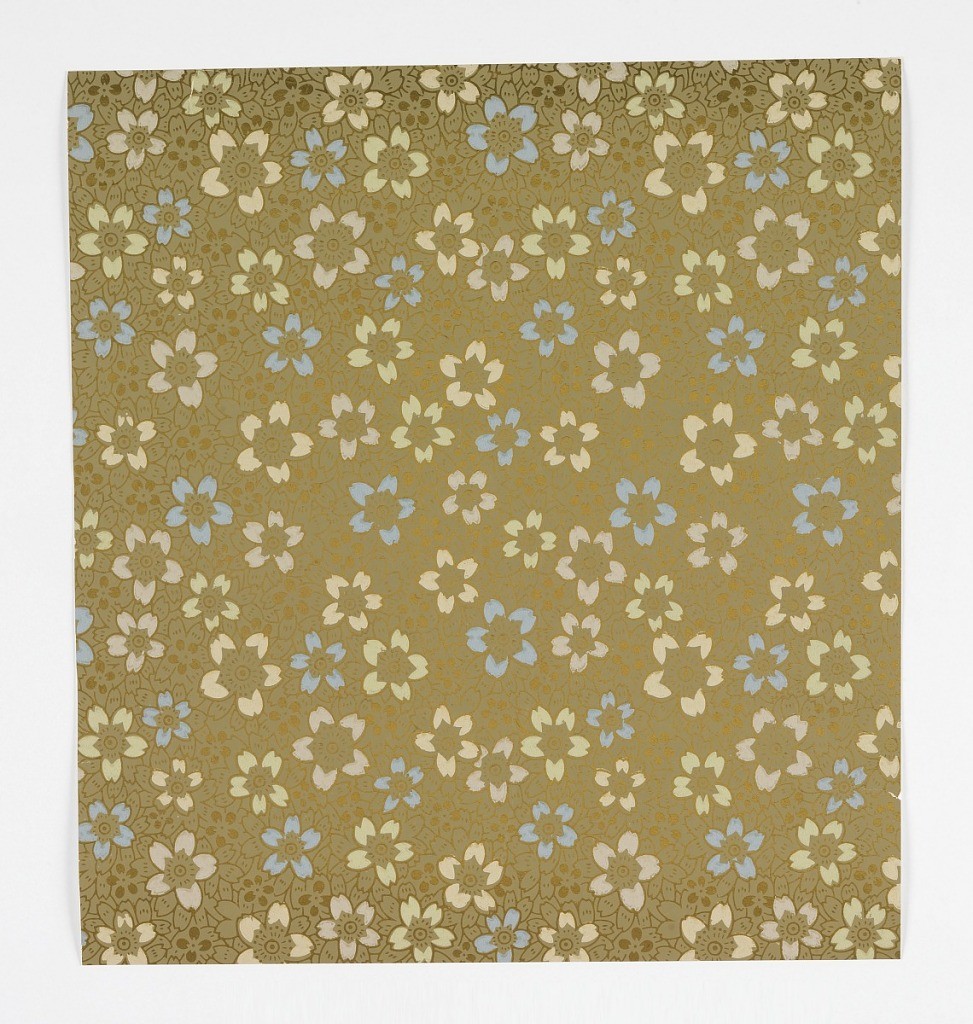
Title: Sidewall
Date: ca. 1880
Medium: Machine-printed paper
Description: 1970-26-4-bm: Aesthetic Japonesque all-over pattern of scattered...;     1970-26-4-cdd: Aesthetic or Anglo-Japanesque pattern with overlap...